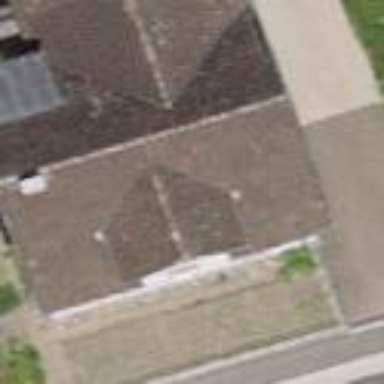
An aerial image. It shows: Simple house.